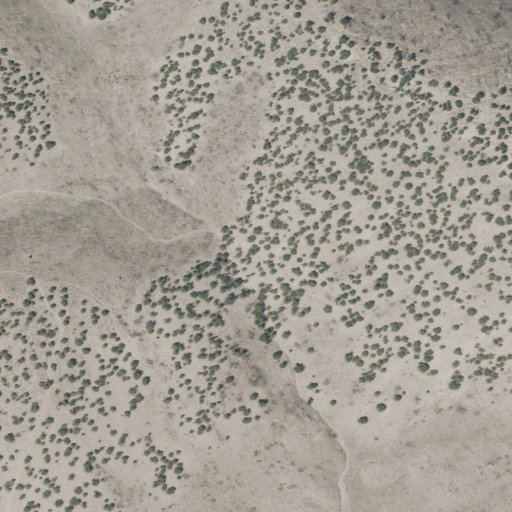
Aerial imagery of ridge(s) in Utah named Jericho Ridge containing shrub and grassland